Question: I'm trying to make TActionMainMenuBar display styled MDI buttons like a TMainMenu does.

Any suggestions? I can't stop using MDI for this project.
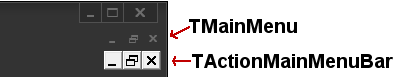
Answer: Ok, first , this is a VCL bug. This issue appears even if the Vcl Styles Are disabled.

The issue is located in the 'TCustomMDIMenuButton.Paint' method which uses the old <URL> WinAPi method to draw the caption buttons.
'''
procedure TCustomMDIMenuButton.Paint;
begin
DrawFrameControl(Canvas.Handle, ClientRect, DFC_CAPTION,
MouseStyles[MouseInControl] or ButtonStyles[ButtonStyle] or
PushStyles[FState = bsDown]);
end;
'''
As workaround you can patch this method using a and then implementing a new paint method using the 'StylesServices'.
Just add this unit to your project.
'''
unit PatchMDIButtons;
interface
implementation
uses
System.SysUtils,
Winapi.Windows,
Vcl.Themes,
Vcl.Styles,
Vcl.ActnMenus;
type
TCustomMDIMenuButtonClass= class(TCustomMDIMenuButton);
TJumpOfs = Integer;
PPointer = ^Pointer;
PXRedirCode = ^TXRedirCode;
TXRedirCode = packed record
Jump: Byte;
Offset: TJumpOfs;
end;
PAbsoluteIndirectJmp = ^TAbsoluteIndirectJmp;
TAbsoluteIndirectJmp = packed record
OpCode: Word;
Addr: PPointer;
end;
var
PaintMethodBackup : TXRedirCode;
function GetActualAddr(Proc: Pointer): Pointer;
begin
if Proc <> nil then
begin
if (Win32Platform = VER_PLATFORM_WIN32_NT) and (PAbsoluteIndirectJmp(Proc).OpCode = $25FF) then
Result := PAbsoluteIndirectJmp(Proc).Addr^
else
Result := Proc;
end
else
Result := nil;
end;
procedure HookProc(Proc, Dest: Pointer; var BackupCode: TXRedirCode);
var
n: NativeUInt;
Code: TXRedirCode;
begin
Proc := GetActualAddr(Proc);
Assert(Proc <> nil);
if ReadProcessMemory(GetCurrentProcess, Proc, @BackupCode, SizeOf(BackupCode), n) then
begin
Code.Jump := $E9;
Code.Offset := PAnsiChar(Dest) - PAnsiChar(Proc) - SizeOf(Code);
WriteProcessMemory(GetCurrentProcess, Proc, @Code, SizeOf(Code), n);
end;
end;
procedure UnhookProc(Proc: Pointer; var BackupCode: TXRedirCode);
var
n: NativeUInt;
begin
if (BackupCode.Jump <> 0) and (Proc <> nil) then
begin
Proc := GetActualAddr(Proc);
Assert(Proc <> nil);
WriteProcessMemory(GetCurrentProcess, Proc, @BackupCode, SizeOf(BackupCode), n);
BackupCode.Jump := 0;
end;
end;
procedure PaintPatch(Self: TObject);
const
ButtonStyles: array[TMDIButtonStyle] of TThemedWindow = (twMDIMinButtonNormal, twMDIRestoreButtonNormal, twMDICloseButtonNormal);
var
LButton : TCustomMDIMenuButtonClass;
LDetails: TThemedElementDetails;
begin
LButton:=TCustomMDIMenuButtonClass(Self);
LDetails := StyleServices.GetElementDetails(ButtonStyles[LButton.ButtonStyle]);
StyleServices.DrawElement(LButton.Canvas.Handle, LDetails, LButton.ClientRect);
end;
procedure HookPaint;
begin
HookProc(@TCustomMDIMenuButtonClass.Paint, @PaintPatch, PaintMethodBackup);
end;
procedure UnHookPaint;
begin
UnhookProc(@TCustomMDIMenuButtonClass.Paint, PaintMethodBackup);
end;
initialization
HookPaint;
finalization
UnHookPaint;
end.
'''
The result will be